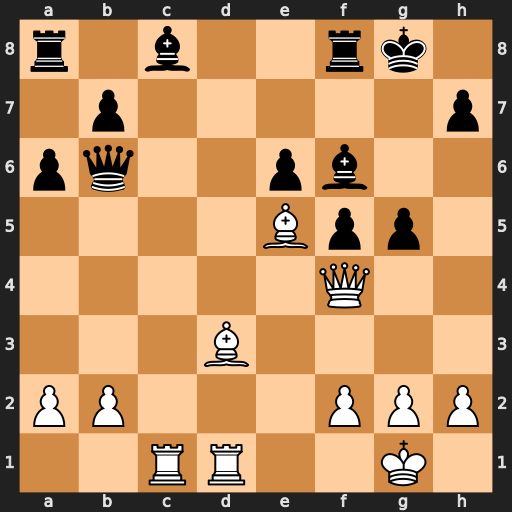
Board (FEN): r1b2rk1/1p5p/pq2pb2/4Bpp1/5Q2/3B4/PP3PPP/2RR2K1
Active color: w
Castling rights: -
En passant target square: -
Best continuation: Qg3 Bxe5 Qxe5